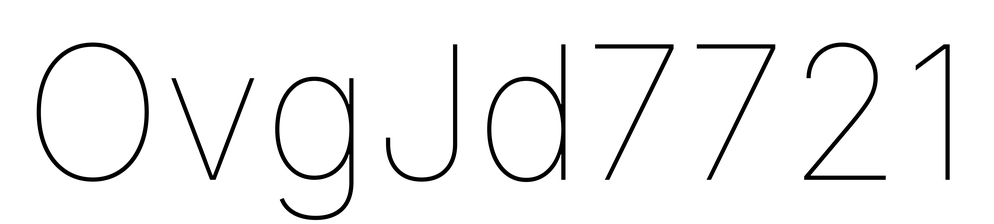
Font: Inter_Thin